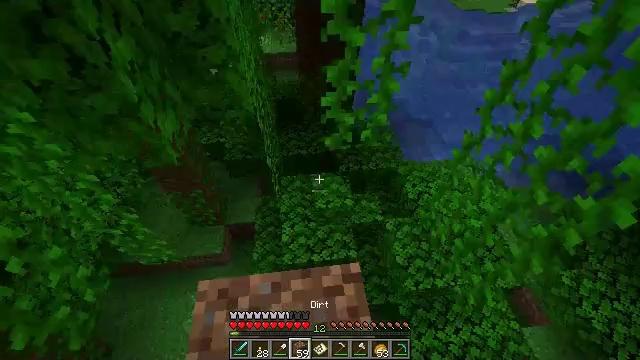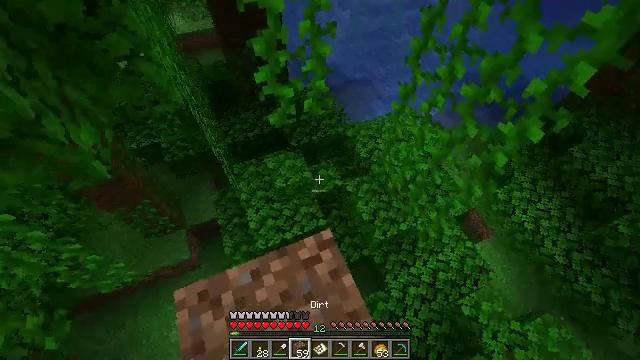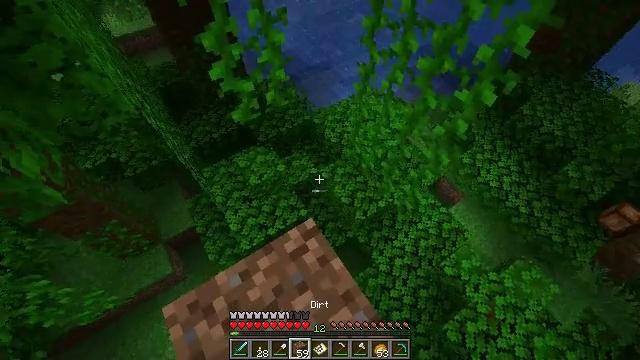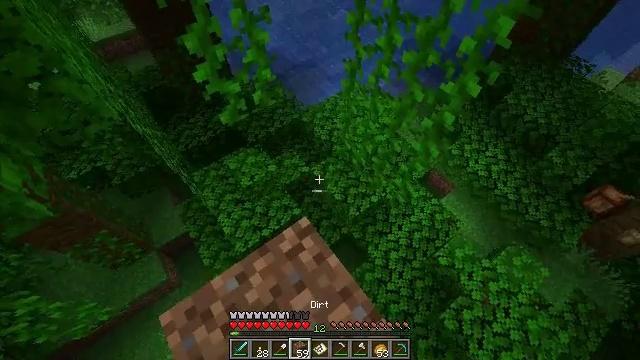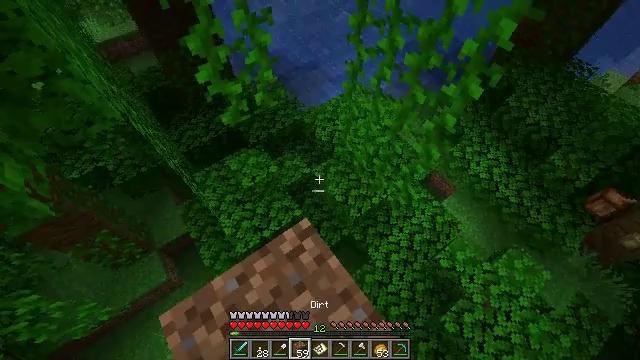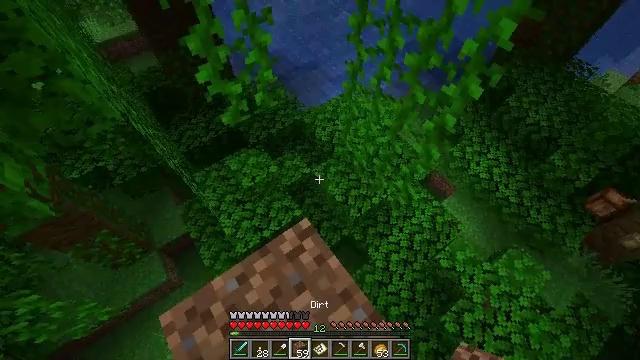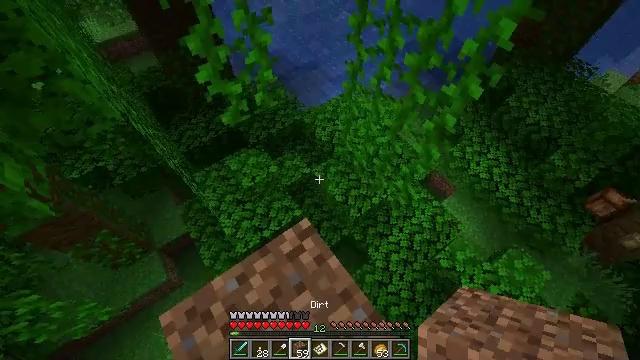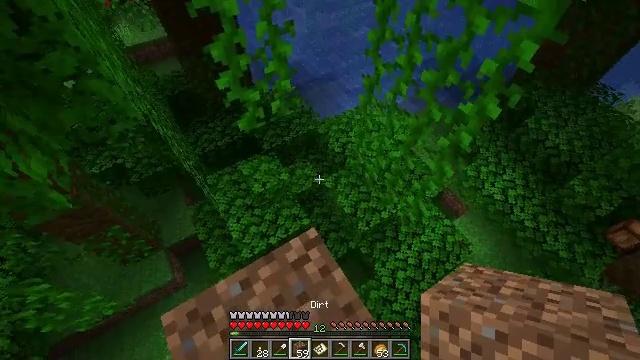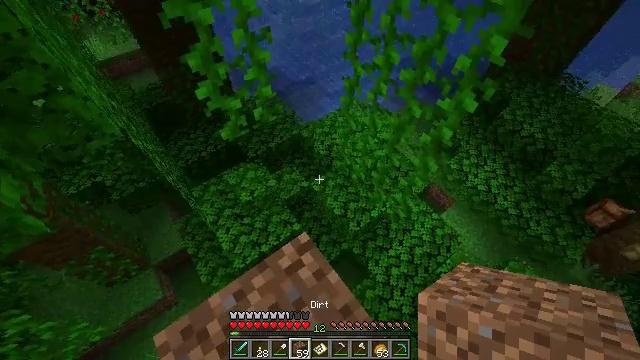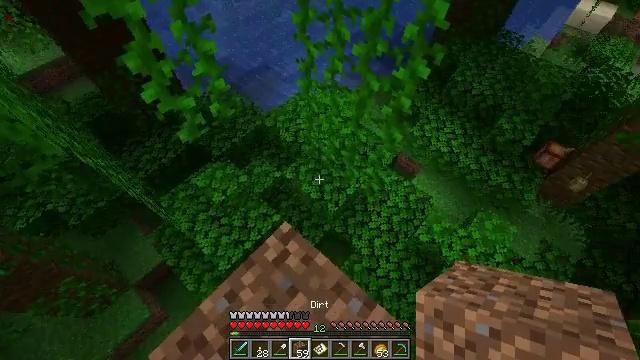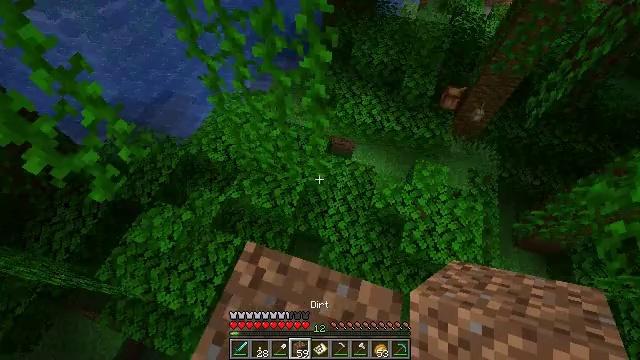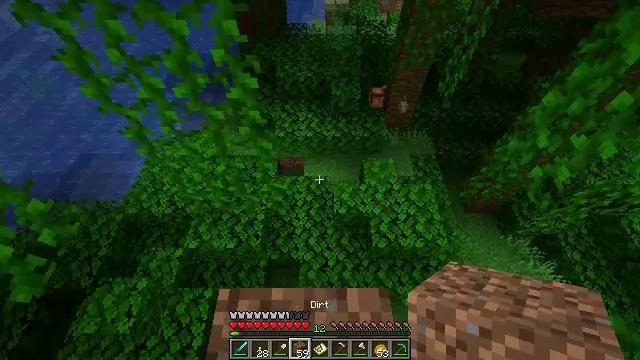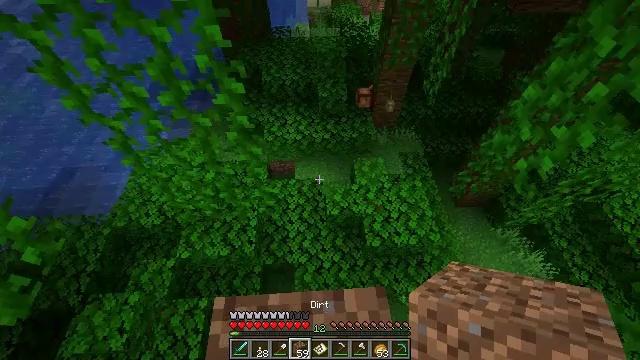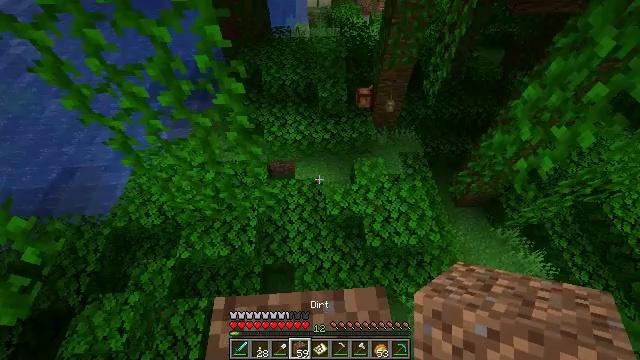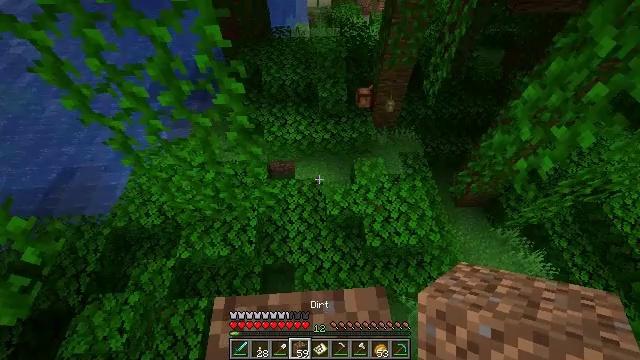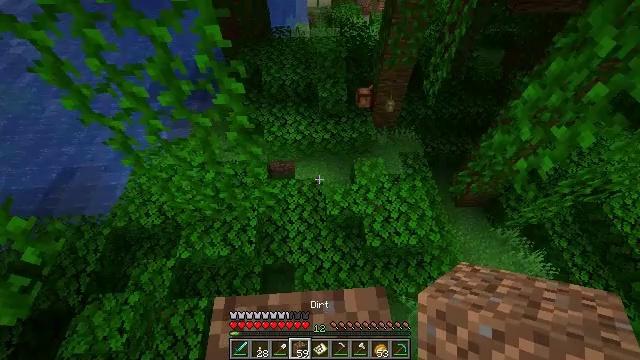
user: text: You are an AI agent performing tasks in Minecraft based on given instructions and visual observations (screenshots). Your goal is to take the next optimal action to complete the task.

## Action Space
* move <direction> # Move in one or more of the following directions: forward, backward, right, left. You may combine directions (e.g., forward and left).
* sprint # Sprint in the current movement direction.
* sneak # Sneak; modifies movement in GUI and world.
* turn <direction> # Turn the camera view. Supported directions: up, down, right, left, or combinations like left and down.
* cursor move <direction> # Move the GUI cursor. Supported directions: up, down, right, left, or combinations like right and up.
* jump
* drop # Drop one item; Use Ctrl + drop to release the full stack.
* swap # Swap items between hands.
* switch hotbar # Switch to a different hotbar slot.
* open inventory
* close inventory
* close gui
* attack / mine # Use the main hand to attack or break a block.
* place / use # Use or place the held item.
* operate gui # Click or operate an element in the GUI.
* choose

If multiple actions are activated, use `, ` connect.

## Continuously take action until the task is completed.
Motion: motion action
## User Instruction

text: Harvest the cocoa pods from the jungle tree.
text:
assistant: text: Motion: turn right and down
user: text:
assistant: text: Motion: turn right and down
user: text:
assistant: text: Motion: turn right
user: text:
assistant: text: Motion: no_op
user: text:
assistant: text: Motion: no_op
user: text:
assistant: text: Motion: no_op
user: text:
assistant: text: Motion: turn left and up
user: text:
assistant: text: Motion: turn right
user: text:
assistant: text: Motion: turn right and down
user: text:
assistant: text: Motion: turn right
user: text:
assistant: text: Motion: turn right and up
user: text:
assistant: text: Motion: turn right
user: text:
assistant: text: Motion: no_op
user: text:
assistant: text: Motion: no_op
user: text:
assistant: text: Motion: no_op
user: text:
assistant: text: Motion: no_op
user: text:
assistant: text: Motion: no_op
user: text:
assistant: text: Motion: turn right
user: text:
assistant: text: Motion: turn right and up
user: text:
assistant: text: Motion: turn right and up
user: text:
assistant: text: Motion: turn right
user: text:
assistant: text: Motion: no_op
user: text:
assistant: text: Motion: no_op
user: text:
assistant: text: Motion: no_op
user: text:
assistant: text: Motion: no_op
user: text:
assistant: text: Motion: no_op
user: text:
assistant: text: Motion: no_op
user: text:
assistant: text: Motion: no_op
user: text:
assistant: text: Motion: turn up
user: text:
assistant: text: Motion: turn up